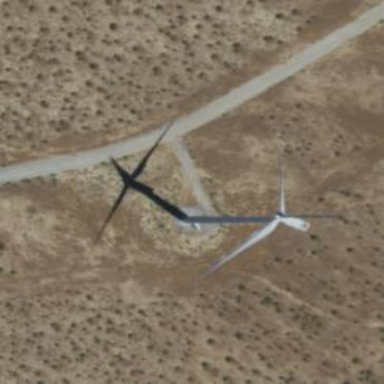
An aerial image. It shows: Wind generator powered by wind turbines of horizontal axis type. It is manufactured by Vestas.